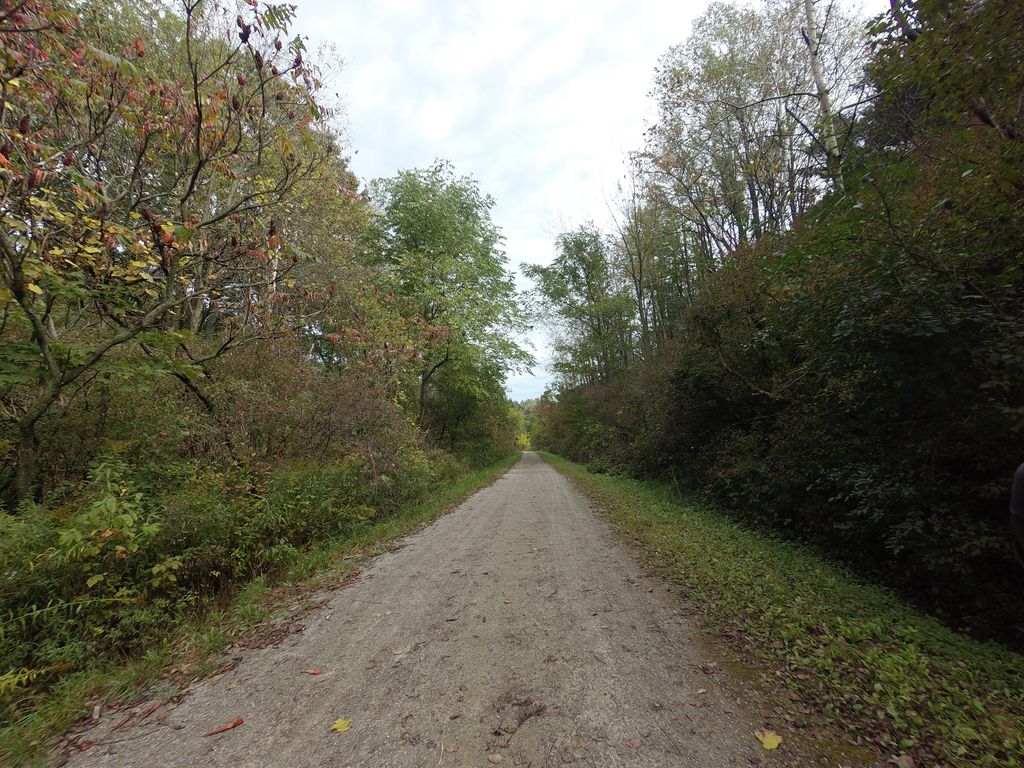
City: hamilton